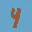
Label: 4